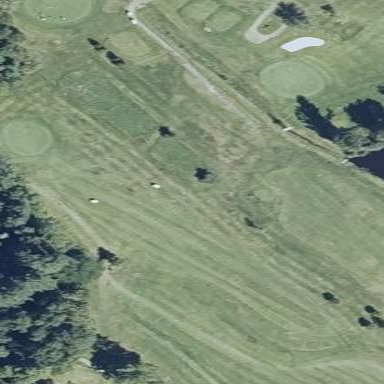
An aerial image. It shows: Water hazard in golf course. The hazard is natural water feature.